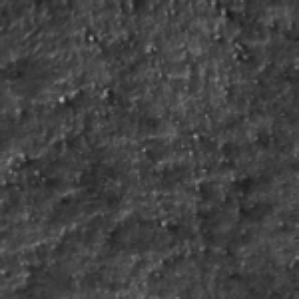
Label: frost